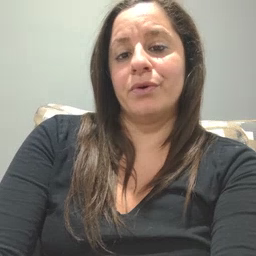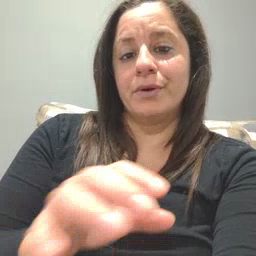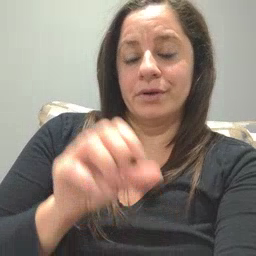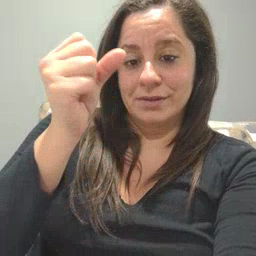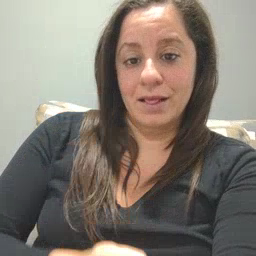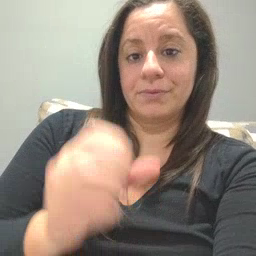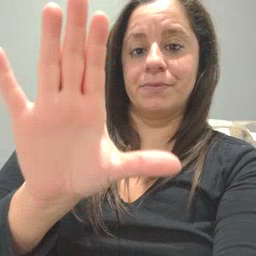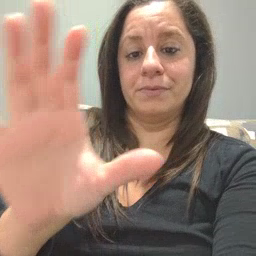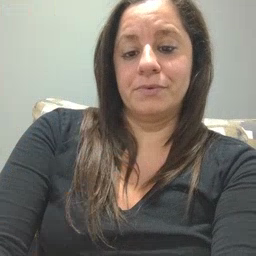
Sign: mitten